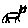
Label: cat